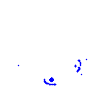
Particle: proton